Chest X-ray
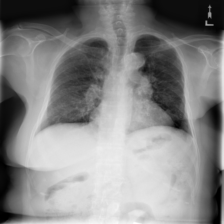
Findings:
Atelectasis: negative
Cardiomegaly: negative
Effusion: negative
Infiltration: positive
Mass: negative
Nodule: negative
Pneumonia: negative
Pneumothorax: negative
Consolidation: negative
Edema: negative
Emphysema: negative
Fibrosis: negative
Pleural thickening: negative
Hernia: negative